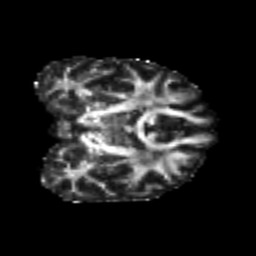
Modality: FA
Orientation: coronal
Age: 23
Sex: female
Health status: healthy
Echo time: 0.074 s